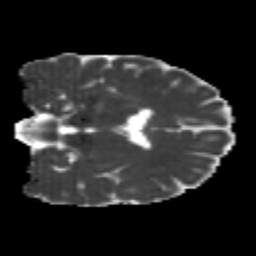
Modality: MD
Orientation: coronal
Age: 23
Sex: female
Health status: healthy
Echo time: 0.074 s